Question: I want to delete an item from my laravel database. The application is a simple Todo-List.
Therefore I have a TodosController in my main.js, which is handeld by AngularJS and I am trying to create a Rest API to Laravel to store my data in a mysql database.
Retrieving data works. Also to store new items into the array.
Obviously the next step is to find out, how to delete items. And although I managed to delete items from the scope, I can't make them disappear from my database.
Here is the response I am getting from my console:

Here is my Angular-TodosController:
'''
function TodosController($scope, $http) {
$http.get('todos').success(function(todos) {
$scope.todos = todos;
});
$scope.addTodos = function() {
var todo = {
body: $scope.newTodoText,
completed: false
}
// push todo to scope
$scope.todos.push(todo);
// push to laravel
$http.post('todos', todo);
}
$scope.deleteTodo = function (todo) {
// Save index into variable
var index = $scope.todos.indexOf(todo);
if (index != -1) {
// Remove todo-item from array
$scope.todos.splice(index, 1);
}
// Now remove todo-items from laravel
$http.delete('todos/'+todo.id);
}
}
'''
And here is my index.php
'''
<body ng-controller="TodosController">
<div class="container">
<h1><i class="fa fa-home"></i>List</h1>
<input type="text" class="form-control" ng-model="search" placeholder="Search all Todos">
<table class="table table-hover">
<thead>
<tr>
<th>ID</th>
<th>Body</th>
<th>Delete</th>
<th>Updated at</th>
</tr>
</thead>
<tbody ng-repeat="todo in todos | filter:search">
<tr>
<td>{{ todo.id }}</td>
<td>
<input type="checkbox" ng-model="todo.completed">
{{ todo.body }}
</td>
<td><a class="btn-danger btn-xs" ng-click="deleteTodo(todo)"><i class="fa fa-ban"></a></i></td>
<td>{{ todo.updated_at }}</td>
</tr>
</tbody>
</table>
<form ng-submit="addTodos()" class="form-inline">
<div class="form-group">
<input type="text" class="form-control" id="" placeholder="Add Todo" ng-model="newTodoText">
</div>
<button type="submit" class="btn btn-success">Add Todo</button>
</form>
</div>
<!-- jQuery -->
<script src="//code.jquery.com/jquery.js"></script>
<!-- Bootstrap JavaScript -->
<script src="//netdna.bootstrapcdn.com/bootstrap/3.1.1/js/bootstrap.min.js"></script>
<!-- AngularJS -->
<script src="//cdnjs.cloudflare.com/ajax/libs/angular.js/1.3.0-beta.13/angular.min.js"></script>
<!-- Custom Javascript -->
<script src="js/main.js"></script>
</body>
'''
And here is my TodosController in Laravel:
'''
class TodosController extends \BaseController {
/**
* Display a listing of the resource.
* GET /todos
*
* @return Response
*/
public function index()
{
//
return Todo::all();
}
public function store()
{
//
// Todo::create(Input::all());
$body = Input::get('body');
$completed = Input::get('completed');
Todo::create([
'body' => $body,
'completed' => $completed
]);
}
public function destroy($id)
{
//
return Input::all();
}
}
'''
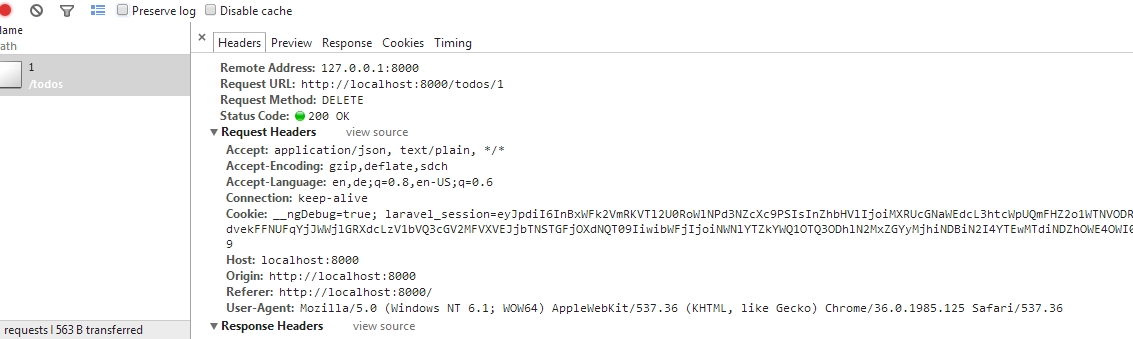
Answer: You aren't removing the record in your TodosController destroy() method. Try this:
'''
public function destroy($id)
{
ToDo::destroy($id);
}
'''